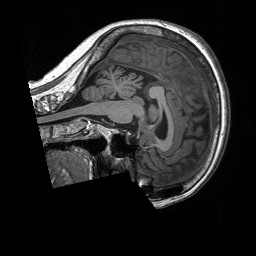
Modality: T1w
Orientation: sagittal
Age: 62
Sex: female
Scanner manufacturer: siemens
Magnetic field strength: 3 T
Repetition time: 2.4 s
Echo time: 0.00226 s